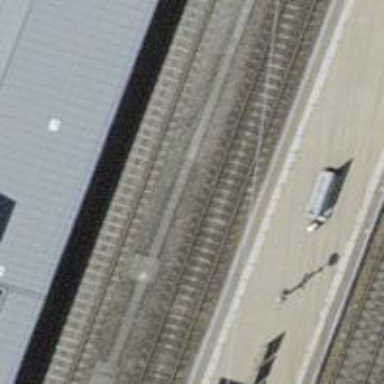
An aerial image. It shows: Stop position for public transport at railway stop.